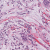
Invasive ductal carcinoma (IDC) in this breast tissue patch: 1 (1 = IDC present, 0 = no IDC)